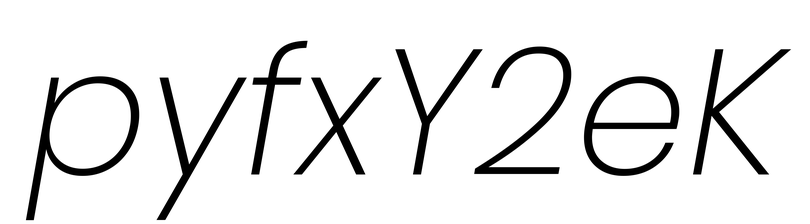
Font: Poppins-ExtraLightItalic